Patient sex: F
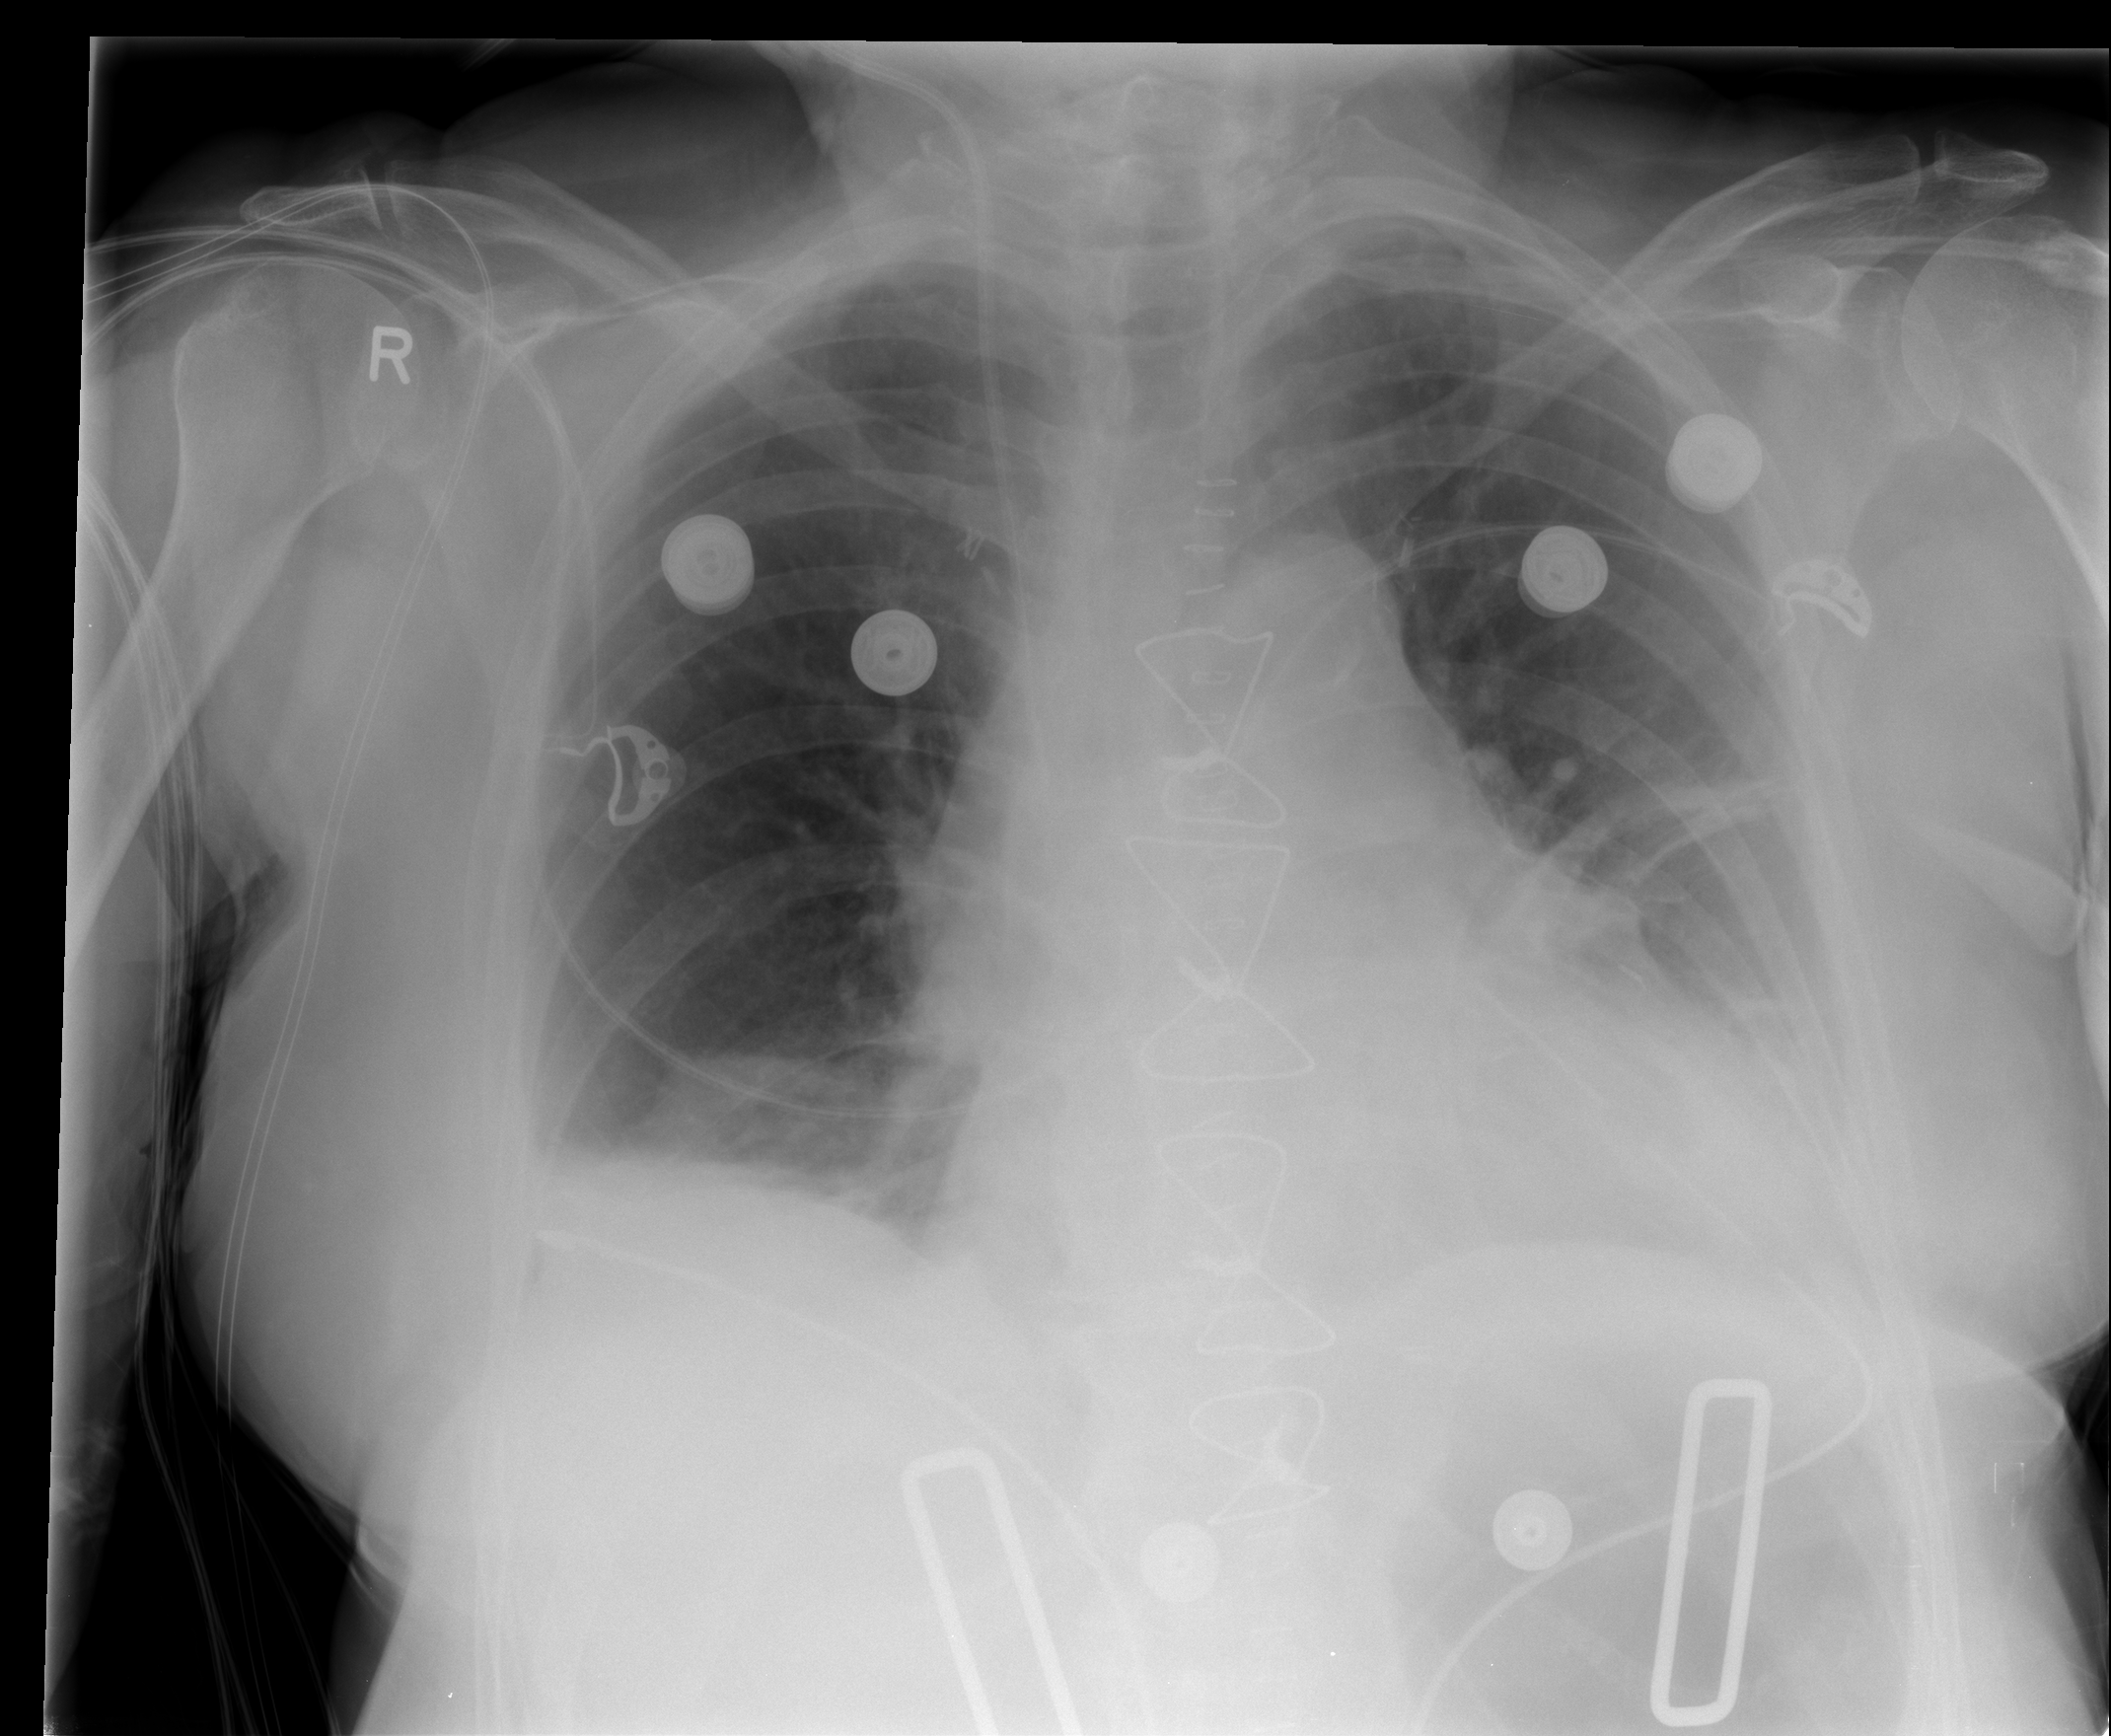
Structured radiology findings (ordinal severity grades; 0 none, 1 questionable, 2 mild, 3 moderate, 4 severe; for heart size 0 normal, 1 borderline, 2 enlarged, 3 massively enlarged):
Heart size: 1
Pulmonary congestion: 1
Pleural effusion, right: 1
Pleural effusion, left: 2
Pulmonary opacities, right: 0
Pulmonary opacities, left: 0
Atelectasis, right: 2
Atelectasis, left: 2